Question: I have given my segue the identity modaltomenu

in my code I am calling the segue with the following:
'''
if([login_status isEqualToString:@"success"]){
//start the menuviewcontroller
[self performSegueWithIdentifier:@"modaltomenu" sender:self];
NSLog(@"segue %@", @"performed");
}
'''
the if statement is always true.
However the second view is never loaded. This code is ran when the first view loads.
Why isnt my segue loading?
Thanks!
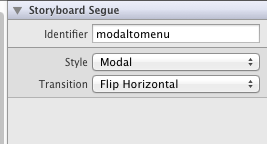
Answer: You said the code is ran when the first view loads so am I right in assuming its in the viewDidLoad method? If so, try moving that if statement to the viewDidAppear method in the view controller life cycle. ViewDidLoad usually only happens once, whereas viewDidAppear is called every time the view appears on screen. So it would look like...
'''
- (void)viewDidAppear:(BOOL)animated {
[super viewDidAppear:YES];
if([login_status isEqualToString:@"success"]){
//start the menuviewcontroller
[self performSegueWithIdentifier:@"modaltomenu" sender:self];
NSLog(@"segue %@", @"performed");
}
}
'''